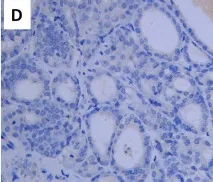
PD-L1(positive). PAX8, paired box 8; PD-L1, programmed cell death 1 ligand 1.
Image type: pathology (immunostaining)